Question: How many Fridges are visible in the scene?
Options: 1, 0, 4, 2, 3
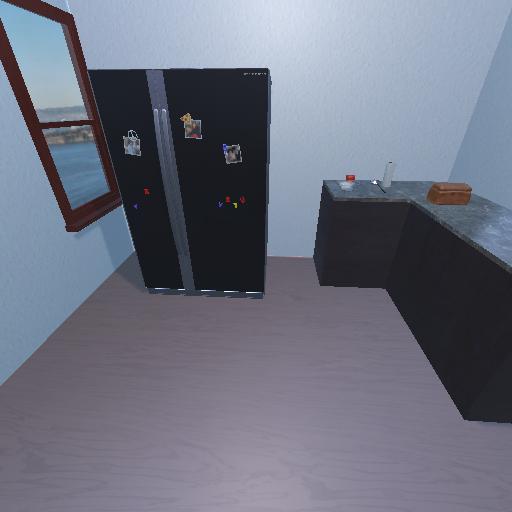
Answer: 1